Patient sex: F
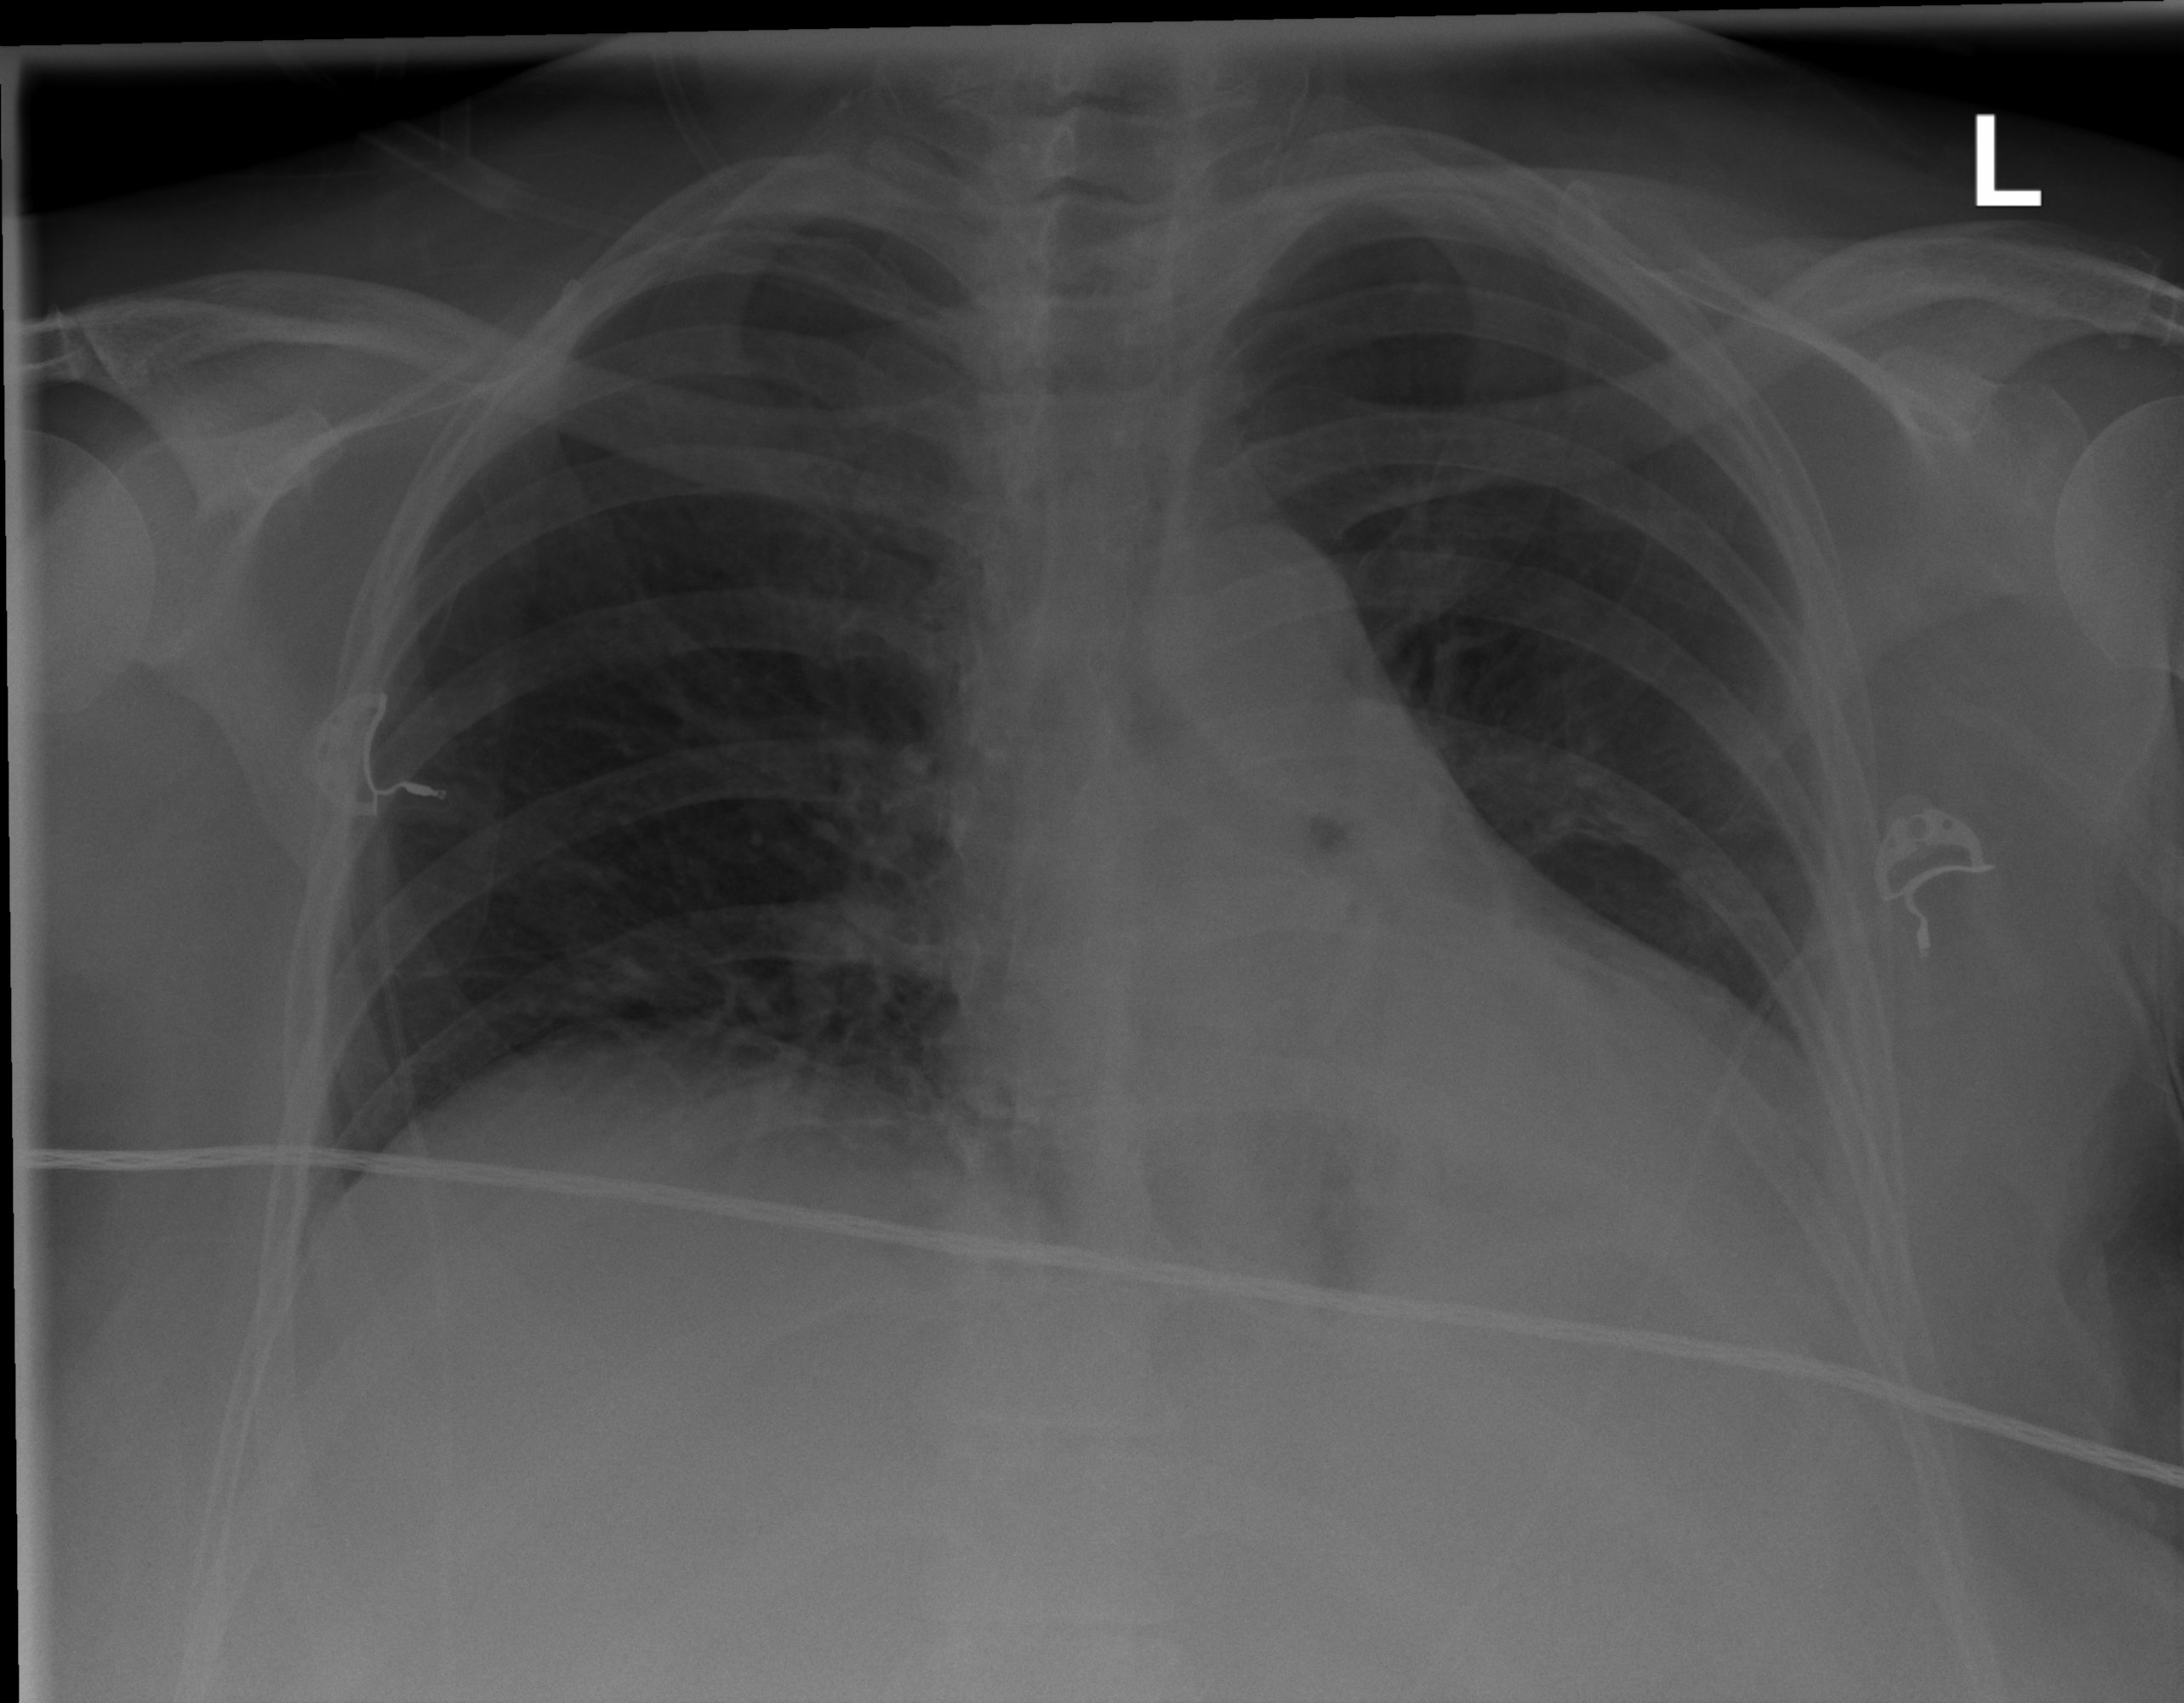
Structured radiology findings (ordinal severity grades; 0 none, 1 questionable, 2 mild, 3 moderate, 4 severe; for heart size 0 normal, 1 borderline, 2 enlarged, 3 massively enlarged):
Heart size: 2
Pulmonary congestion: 0
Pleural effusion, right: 0
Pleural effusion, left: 0
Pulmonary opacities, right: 0
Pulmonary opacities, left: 2
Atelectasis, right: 0
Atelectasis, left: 2